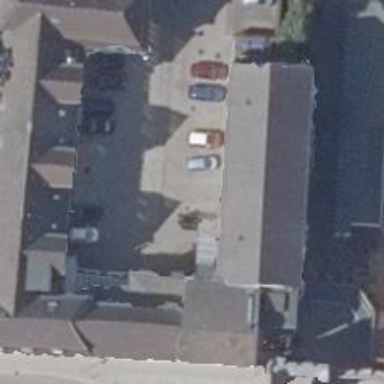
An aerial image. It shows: Beauty shop.